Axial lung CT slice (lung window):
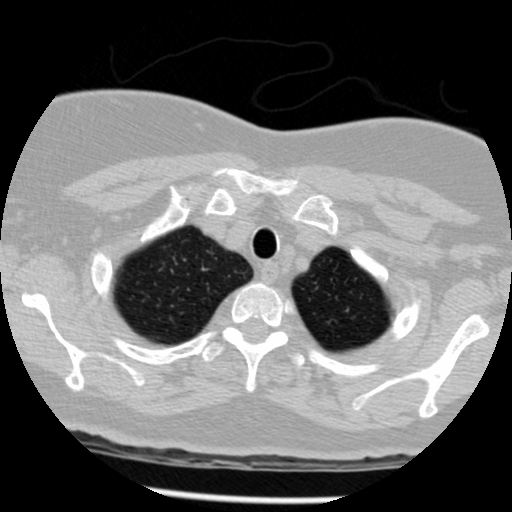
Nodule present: no